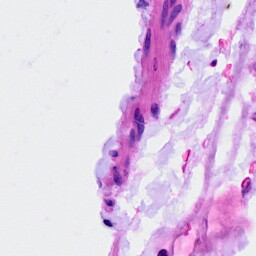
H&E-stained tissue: Ovarian